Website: lowes
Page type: billing-address
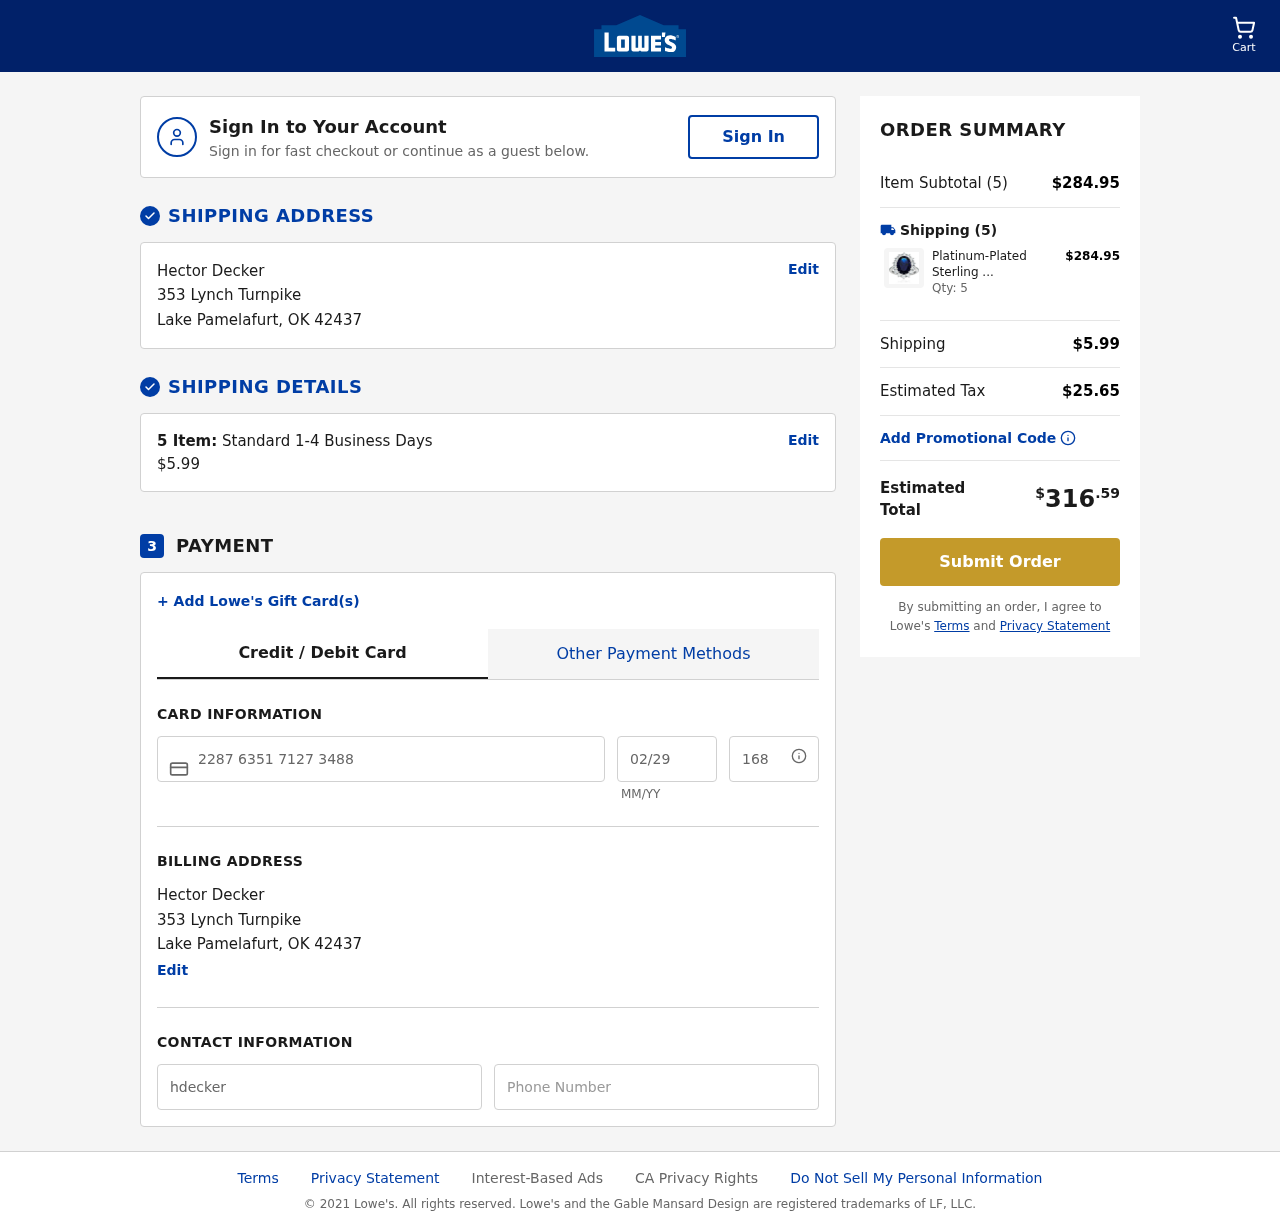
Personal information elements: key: PII_CARD_CVV
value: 168
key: PII_CARD_EXPIRY
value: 02/29
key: PII_CARD_NUMBER
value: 2287 6351 7127 3488
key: PII_CITY
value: Lake Pamelafurt
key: PII_EMAIL
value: hdecker@gmail.com
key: PII_FULLNAME
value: Hector Decker
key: PII_PHONE
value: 6637812918
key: PII_POSTCODE
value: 42437
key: PII_STATE_ABBR
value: OK
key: PII_STREET
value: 353 Lynch Turnpike
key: PII_FULLNAME2
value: Hector Decker
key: PII_CITY2
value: Lake Pamelafurt
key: PII_STATE_ABBR2
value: OK
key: PII_POSTCODE_FULL
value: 42437
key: PII_POSTCODE_NUMERIC
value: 42437
Product elements: key: PRODUCT1_NAME
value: Platinum-Plated Sterling Silver Celebrity "Kate" Ring made with Swarovski Zirconia Accents, Size 8
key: PRODUCT1_PRICE
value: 56.99
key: PRODUCT1_QUANTITY
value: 5
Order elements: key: ORDER_NUM_ITEMS
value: Cart
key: ORDER_NUM_ITEMS
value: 5 Item:
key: ORDER_NUM_ITEMS
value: Item Subtotal (5)
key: ORDER_SHIPPING_COST
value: $5.99
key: ORDER_SUBTOTAL
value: $284.95
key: ORDER_TAX
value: $25.65
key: ORDER_TOTAL
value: $316.59